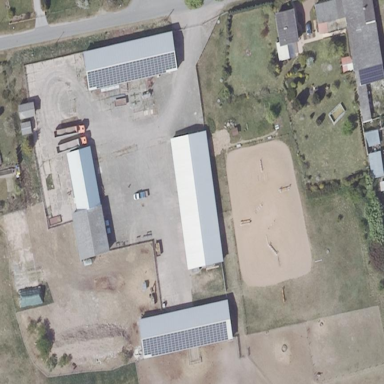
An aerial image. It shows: Farmyard area.